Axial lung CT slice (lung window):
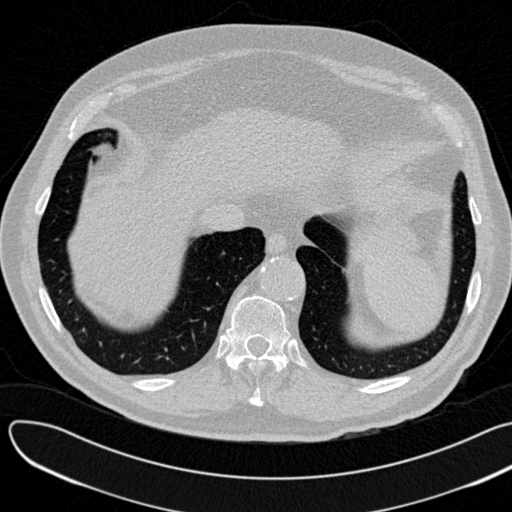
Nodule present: no